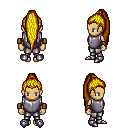
a pixel art fantasy rpg character, female body template, human, tanned skin, steel chest armor, metal pants, blonde extra-long topknot hairstyle, leather bracers, metal boots, four views (front, back, left, right), 2x2 character sprite sheet, small pixel art, hard edges, no anti-aliasing